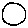
Label: circle